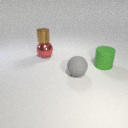
large gray rubber sphere in front of large red metal sphere